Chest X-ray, PA view. Patient: 28 years old, sex M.
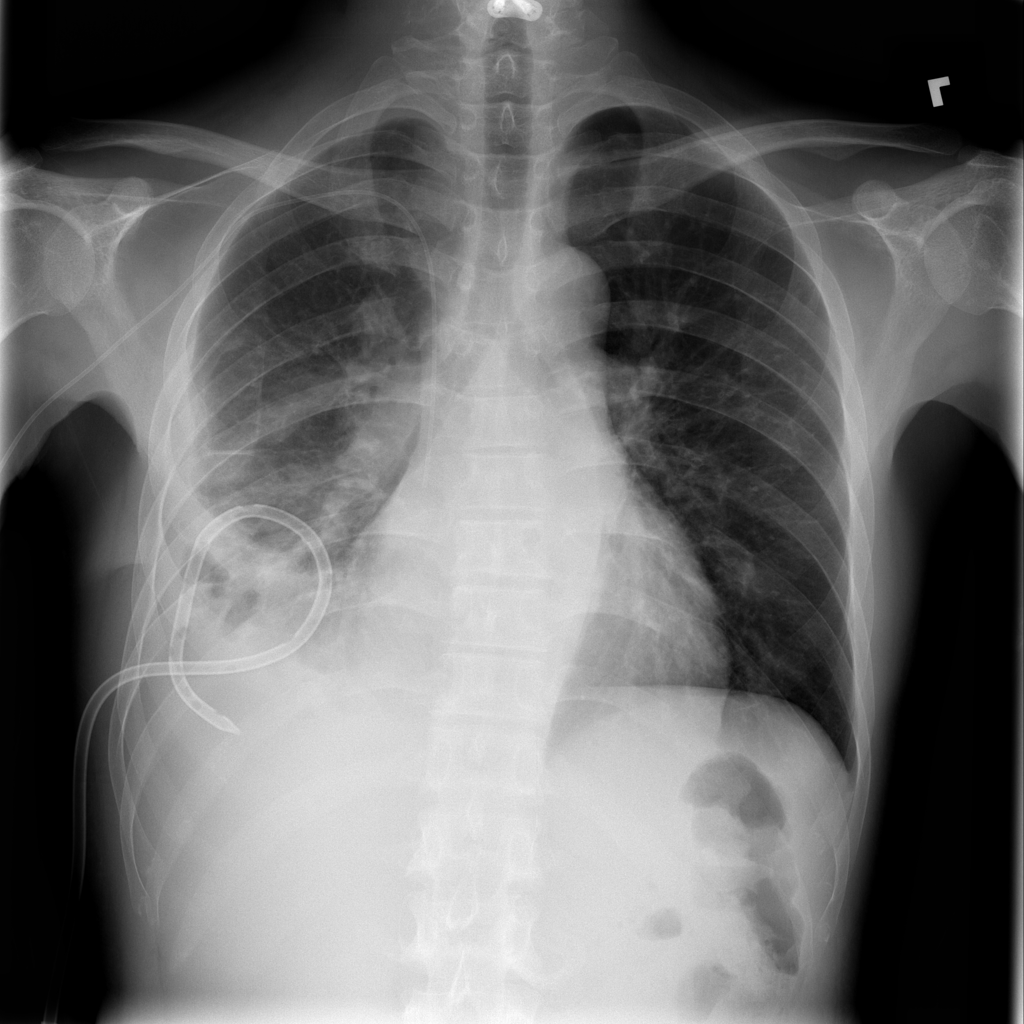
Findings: Atelectasis, Effusion